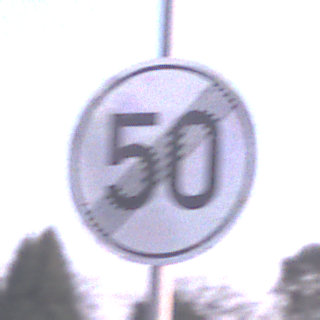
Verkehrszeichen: EndeGeschwindigkeit50
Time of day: SunriseSunset
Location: Outdoor (Nature)
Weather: Clear
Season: NotSpecified
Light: Natural